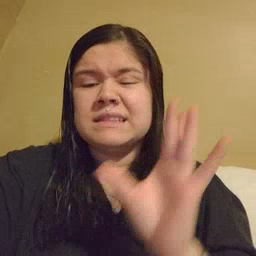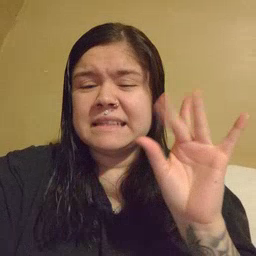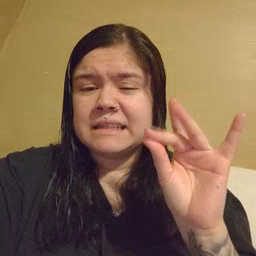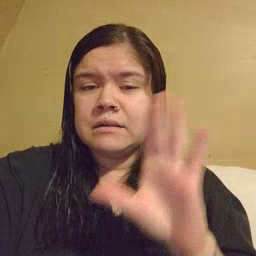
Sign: sticky